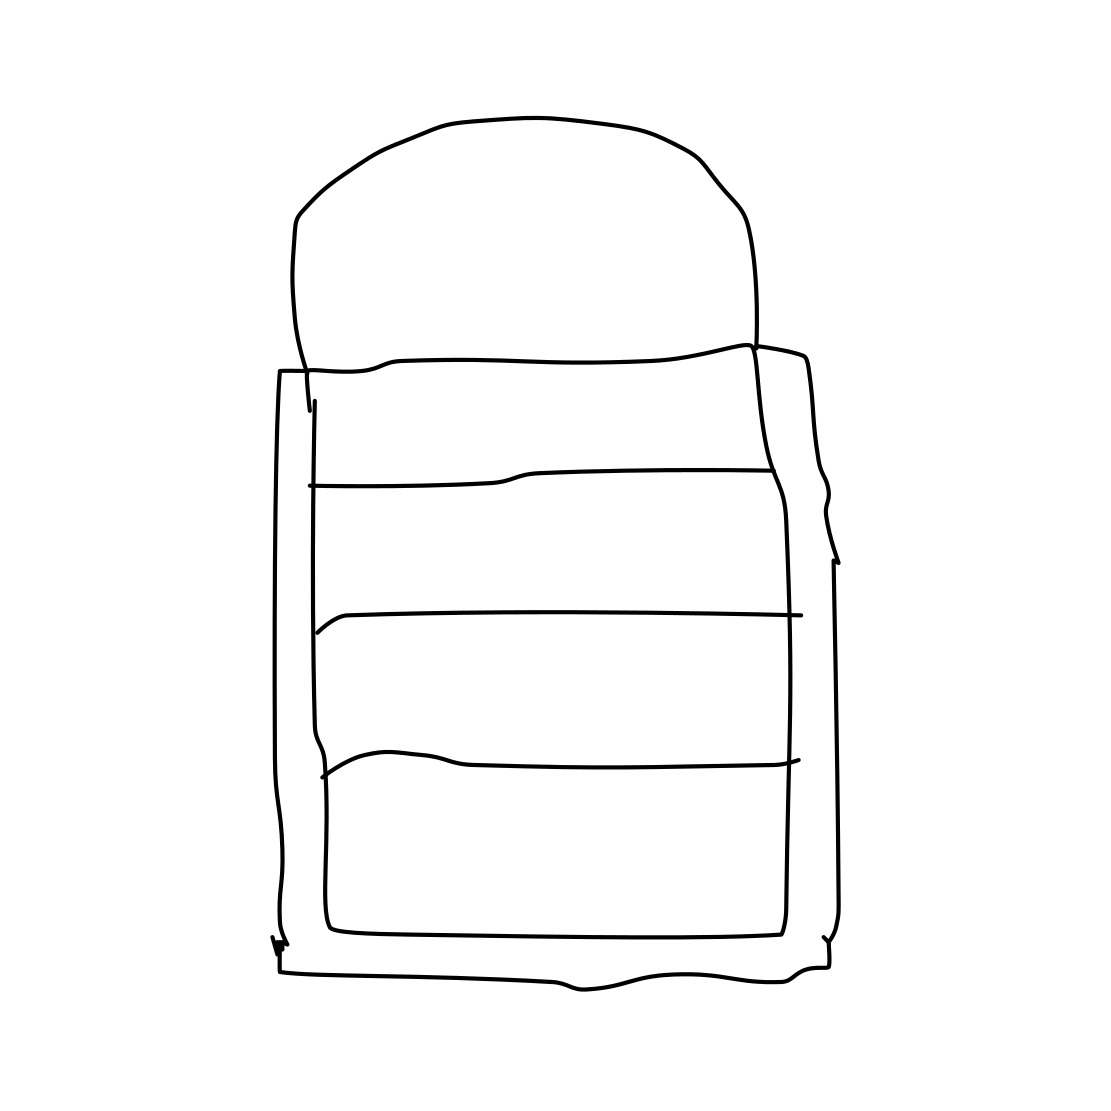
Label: cabinet